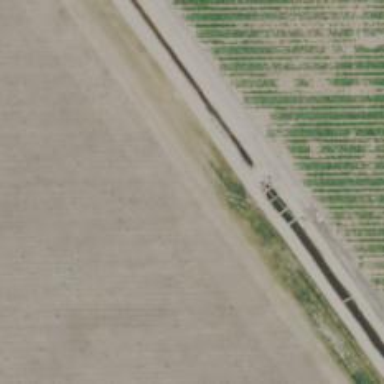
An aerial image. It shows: Culvert underpass for canal.